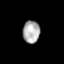
Tissue: skin
Cell type: Others
Senescence score: 0.2243
Nuclear area (px): 376
Mean DAPI intensity: 171.484